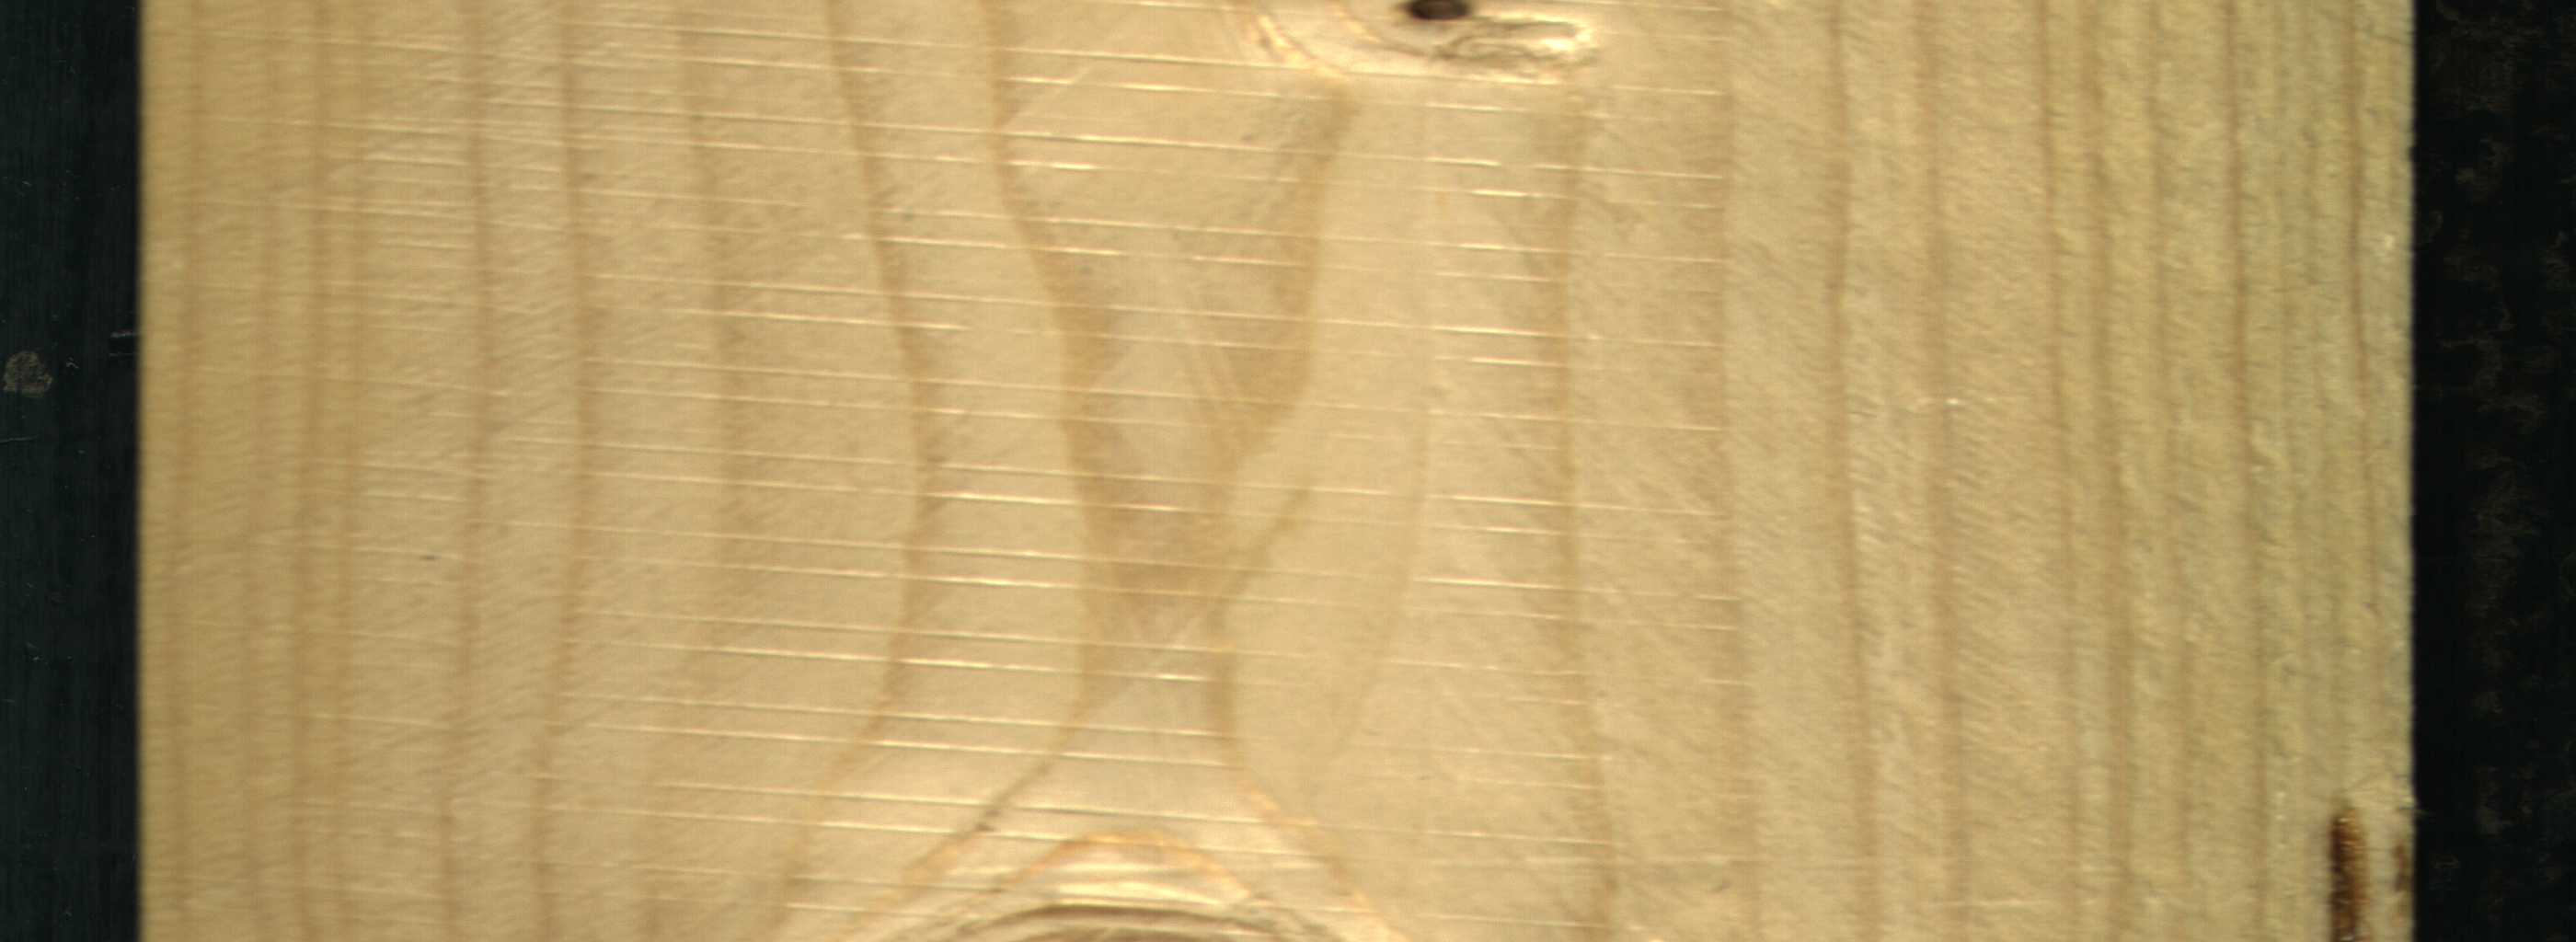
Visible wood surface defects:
resin
Live_Knot